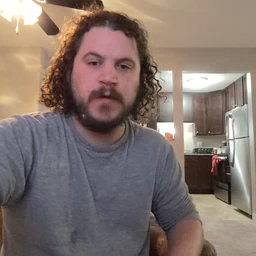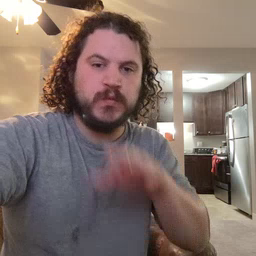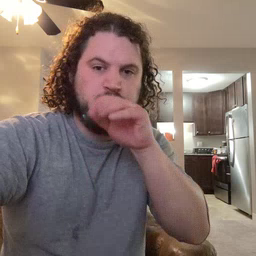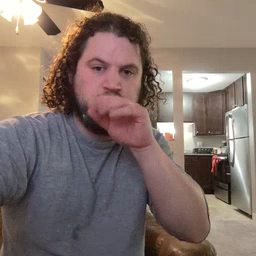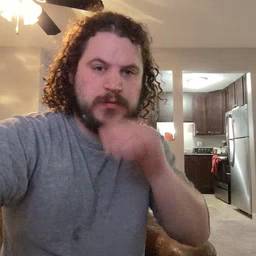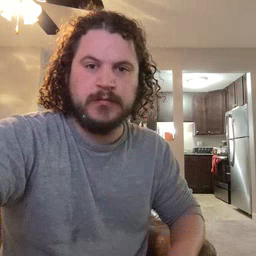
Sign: goose